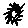
Label: sun